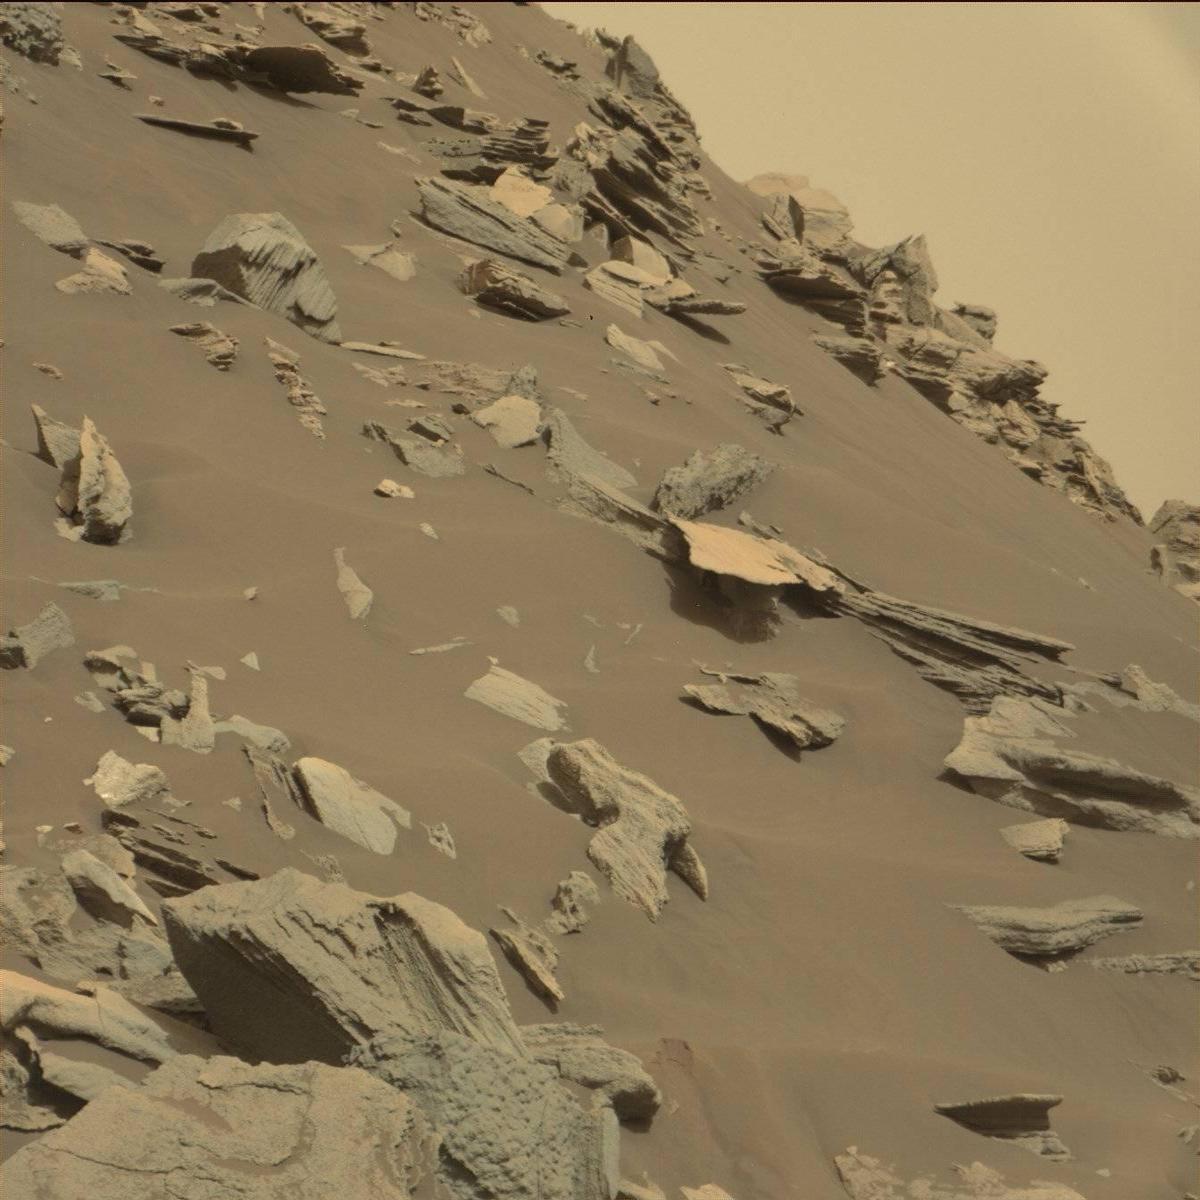
Terrain classes present: Bedrock, Sand / Soil, Sky